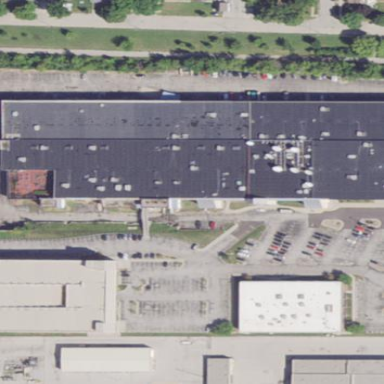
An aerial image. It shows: Office building.